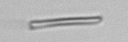
Label: fiber